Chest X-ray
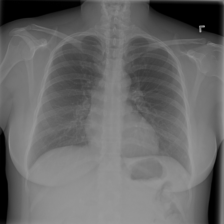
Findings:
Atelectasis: negative
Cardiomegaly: negative
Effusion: negative
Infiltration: negative
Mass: negative
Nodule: negative
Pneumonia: negative
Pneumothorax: negative
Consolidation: negative
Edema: negative
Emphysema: negative
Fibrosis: negative
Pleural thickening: negative
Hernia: negative